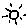
Label: sun